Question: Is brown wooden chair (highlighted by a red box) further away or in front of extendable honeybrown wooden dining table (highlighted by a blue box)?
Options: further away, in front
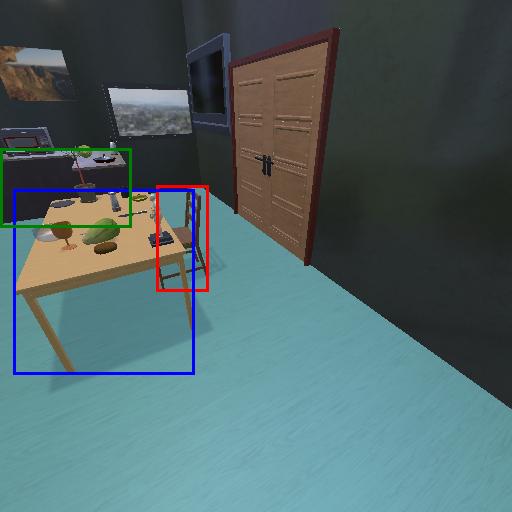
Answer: further away